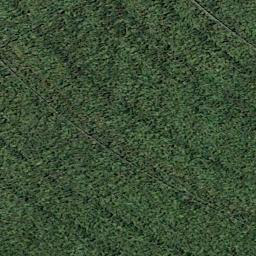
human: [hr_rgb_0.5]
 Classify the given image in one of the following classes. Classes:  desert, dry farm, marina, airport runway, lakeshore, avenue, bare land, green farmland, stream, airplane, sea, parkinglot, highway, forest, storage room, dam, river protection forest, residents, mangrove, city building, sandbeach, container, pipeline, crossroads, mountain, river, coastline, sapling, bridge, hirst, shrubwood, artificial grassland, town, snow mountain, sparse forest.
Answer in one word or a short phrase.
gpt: artificial grassland